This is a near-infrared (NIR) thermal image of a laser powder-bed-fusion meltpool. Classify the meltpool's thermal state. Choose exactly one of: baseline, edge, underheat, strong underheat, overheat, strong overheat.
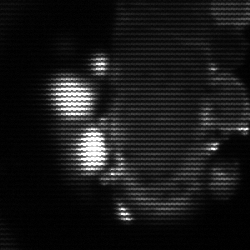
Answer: strong underheat